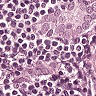
Metastatic tissue present: yes